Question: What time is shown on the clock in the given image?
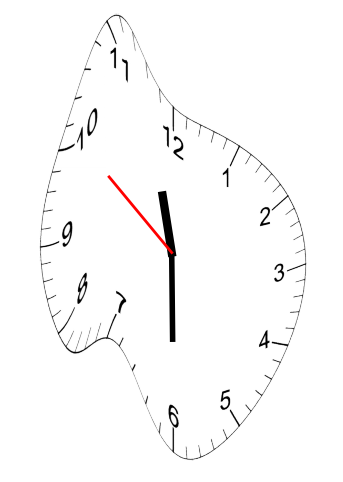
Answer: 11:29:51